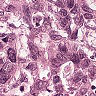
Metastatic tissue present: yes